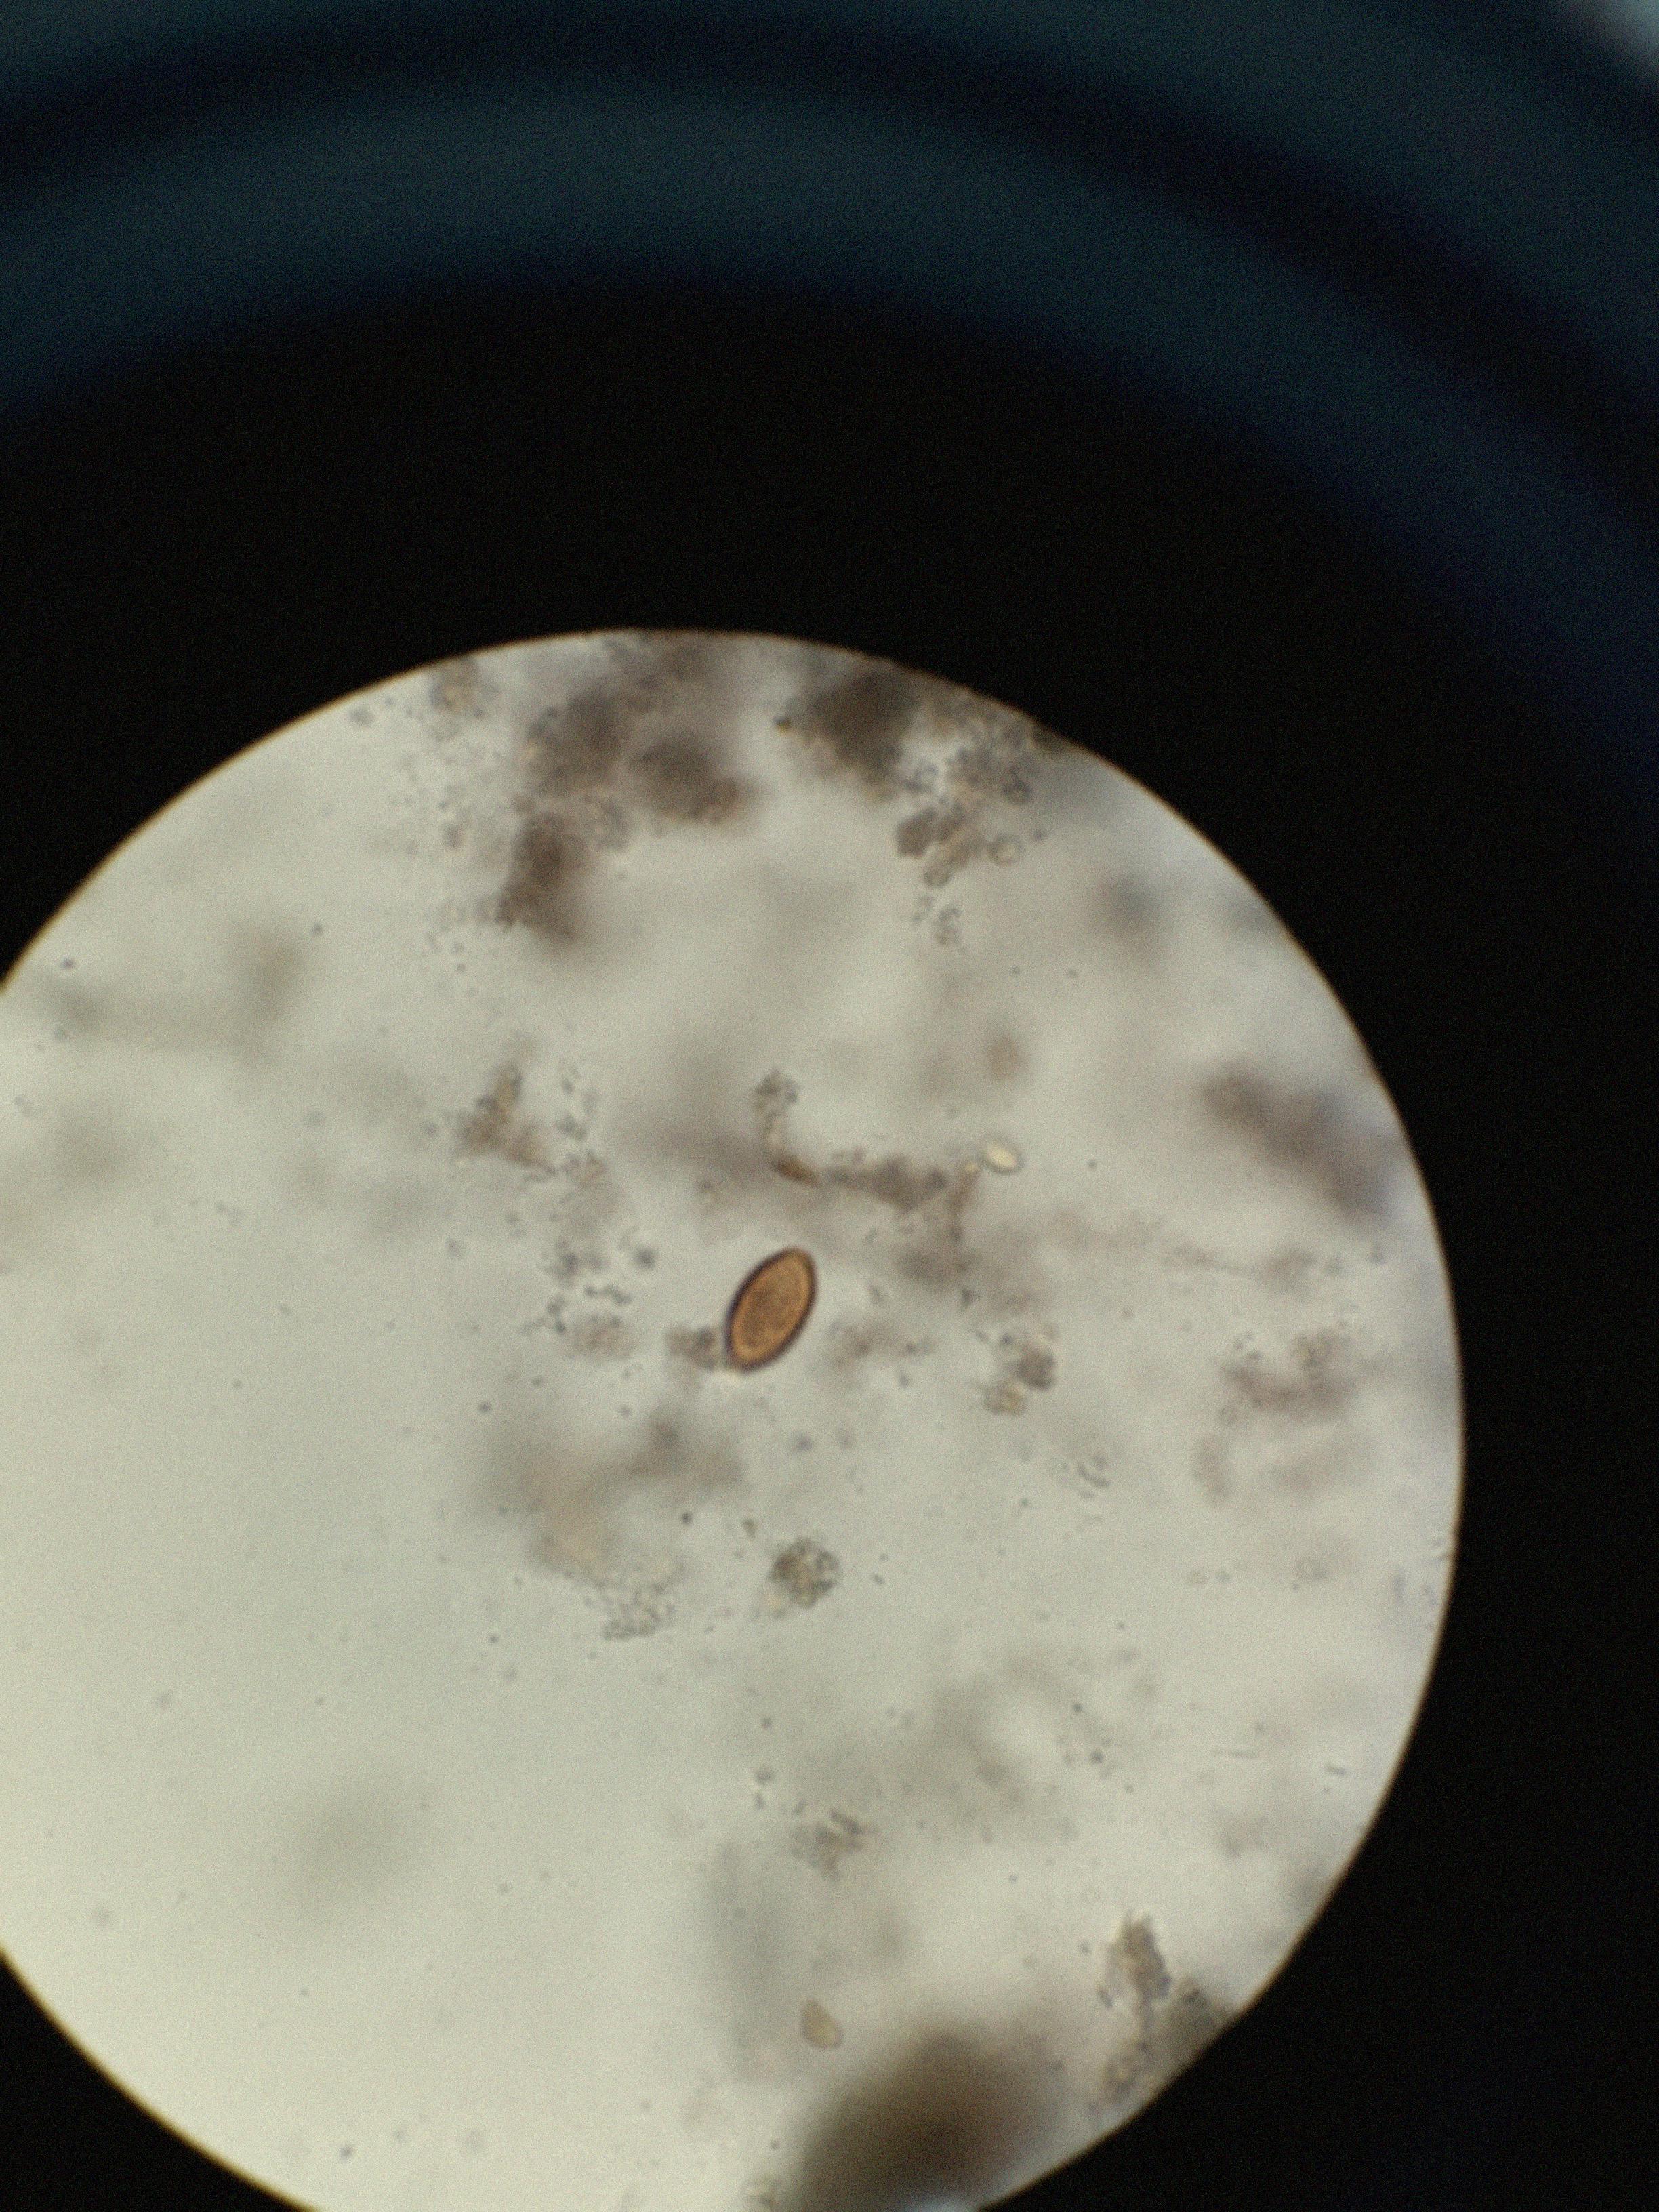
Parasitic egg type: Trichuris trichiura